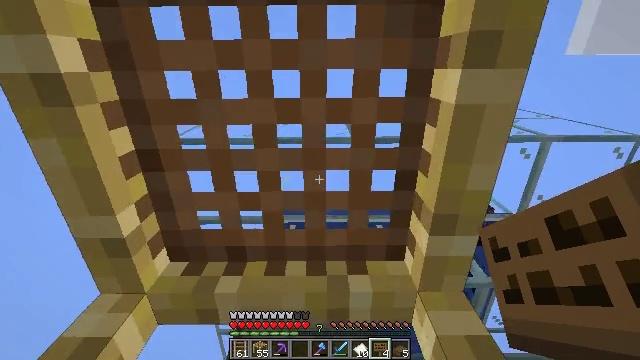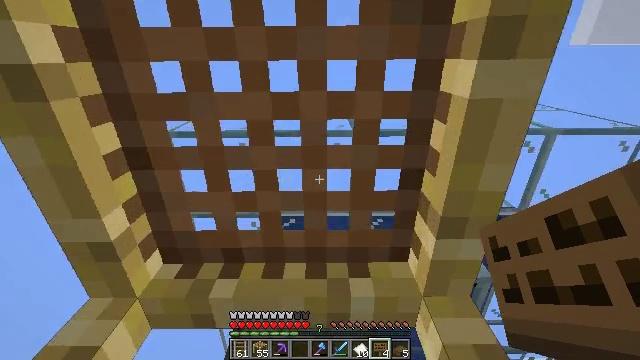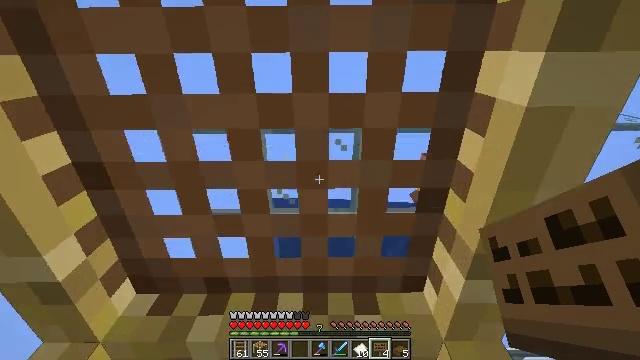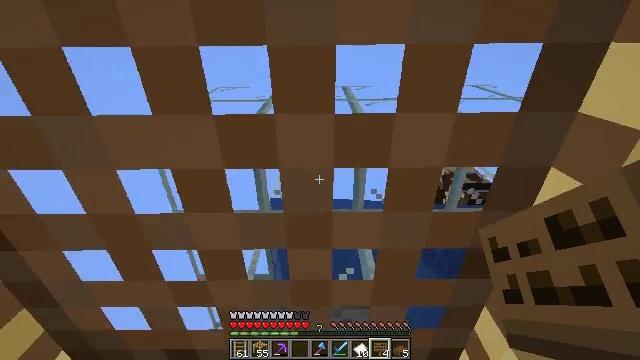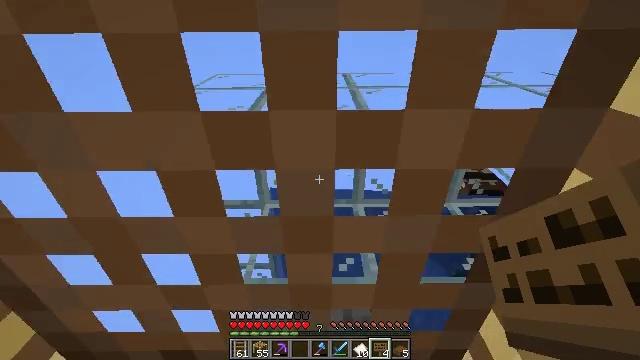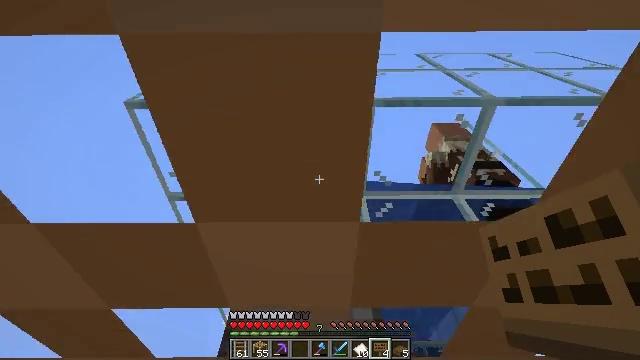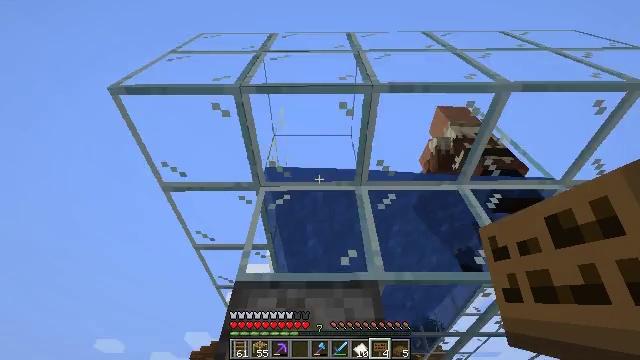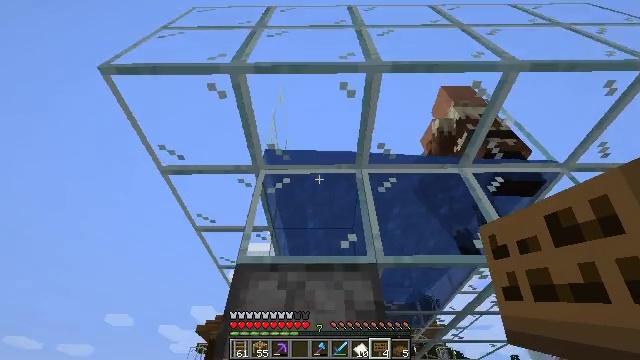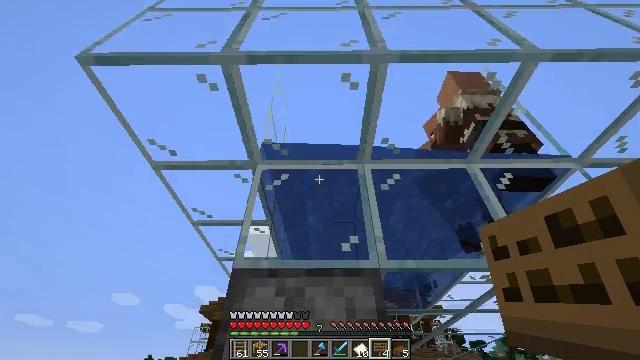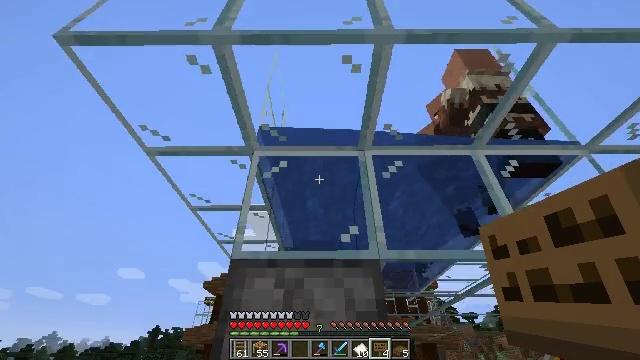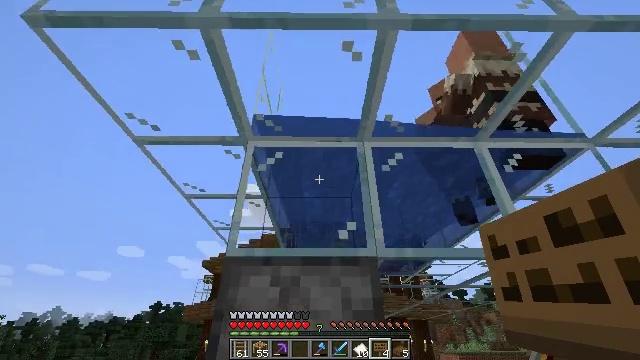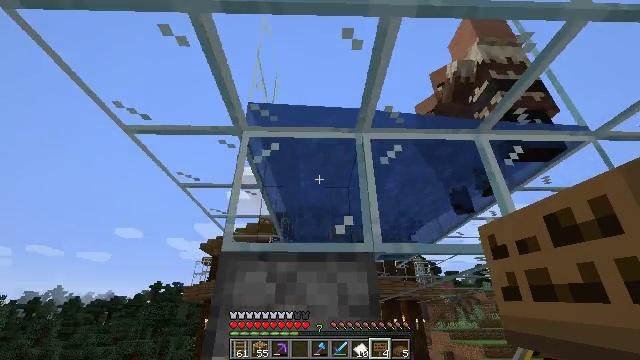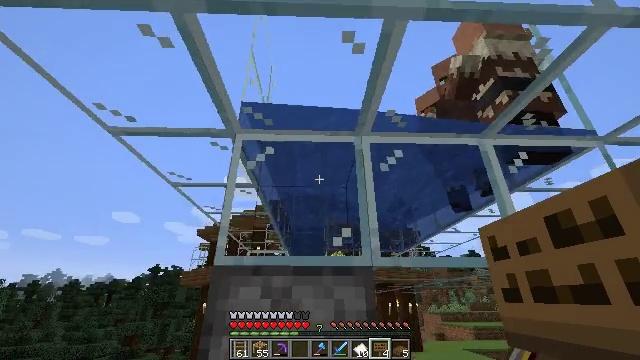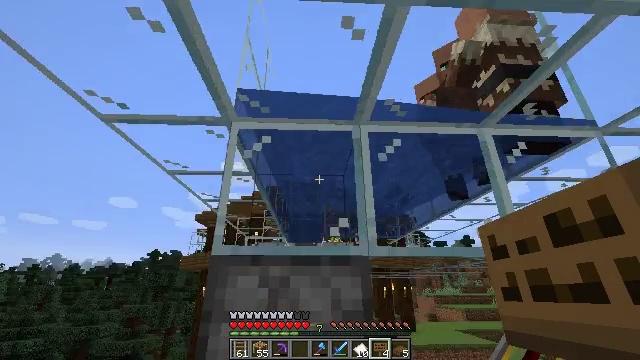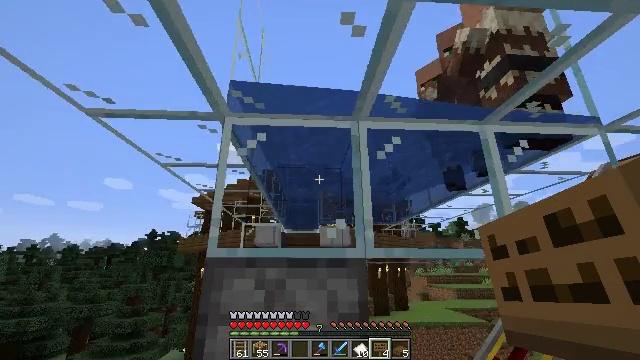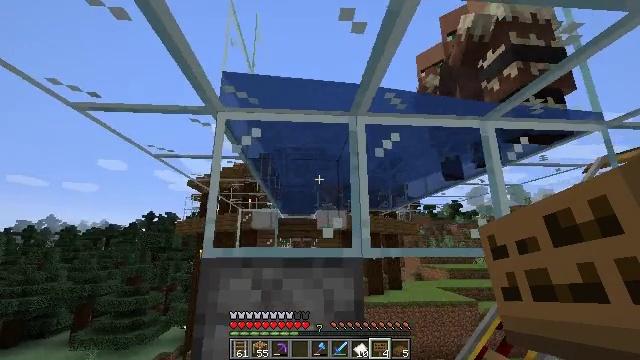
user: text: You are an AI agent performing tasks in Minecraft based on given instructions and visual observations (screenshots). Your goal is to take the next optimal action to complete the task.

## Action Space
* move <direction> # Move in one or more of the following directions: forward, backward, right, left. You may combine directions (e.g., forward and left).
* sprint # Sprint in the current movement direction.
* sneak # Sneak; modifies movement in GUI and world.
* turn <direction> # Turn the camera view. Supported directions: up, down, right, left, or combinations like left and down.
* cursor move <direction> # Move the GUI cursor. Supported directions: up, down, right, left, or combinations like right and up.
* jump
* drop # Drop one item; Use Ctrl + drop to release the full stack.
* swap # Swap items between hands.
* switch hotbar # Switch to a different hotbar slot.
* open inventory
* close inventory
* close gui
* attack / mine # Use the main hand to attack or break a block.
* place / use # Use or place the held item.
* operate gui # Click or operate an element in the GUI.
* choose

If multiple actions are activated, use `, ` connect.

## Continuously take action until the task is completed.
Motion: motion action
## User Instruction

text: Break the rail off the ground.
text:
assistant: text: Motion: turn down, jump
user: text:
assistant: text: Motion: turn down, jump
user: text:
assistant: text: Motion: turn down, jump
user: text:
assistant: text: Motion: turn down, jump
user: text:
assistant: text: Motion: turn down, jump
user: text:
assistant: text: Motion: turn down, jump
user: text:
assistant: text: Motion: turn down, jump
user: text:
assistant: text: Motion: turn down, jump
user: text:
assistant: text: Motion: turn down, jump
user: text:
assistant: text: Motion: turn down, jump
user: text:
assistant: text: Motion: turn down, jump
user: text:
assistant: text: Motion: turn down, jump
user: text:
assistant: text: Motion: turn down, jump
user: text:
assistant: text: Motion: turn down, jump
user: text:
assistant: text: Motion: turn down, jump
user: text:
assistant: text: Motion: turn down, jump
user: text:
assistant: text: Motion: turn down, jump
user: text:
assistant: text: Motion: turn down, jump
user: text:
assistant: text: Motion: turn down, jump
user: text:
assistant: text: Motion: turn down, jump
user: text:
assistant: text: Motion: jump
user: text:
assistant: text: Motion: jump
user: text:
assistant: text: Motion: jump
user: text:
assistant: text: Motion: jump
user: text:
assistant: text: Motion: jump
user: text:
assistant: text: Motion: jump
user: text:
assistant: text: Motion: jump
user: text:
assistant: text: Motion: jump
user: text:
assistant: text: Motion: jump
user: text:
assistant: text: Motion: no_op